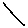
Label: line